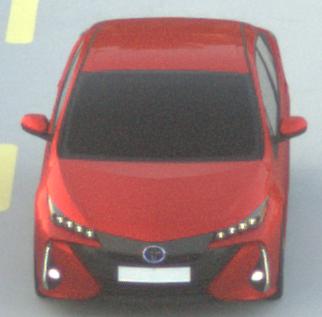
Make: Toyota
Model: Prius 1.8 Plug-In Hybrid
Detailed model: Prius (XW5) Plug-In
Model produced from: 2019/07
Model produced until: 2020/07
Doors: 5
Color: red
Road condition: dry road
Daytime: sunrise or sunset
Contrast: low contrast